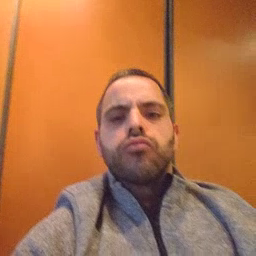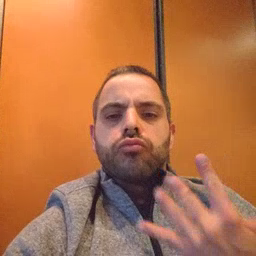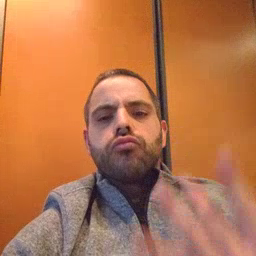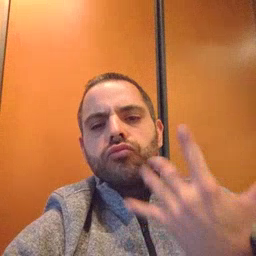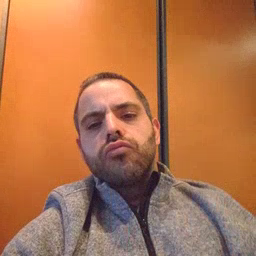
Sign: wait